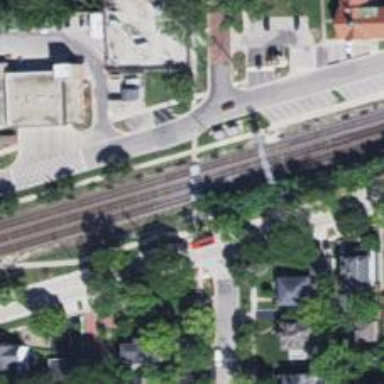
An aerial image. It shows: Railway crossing.